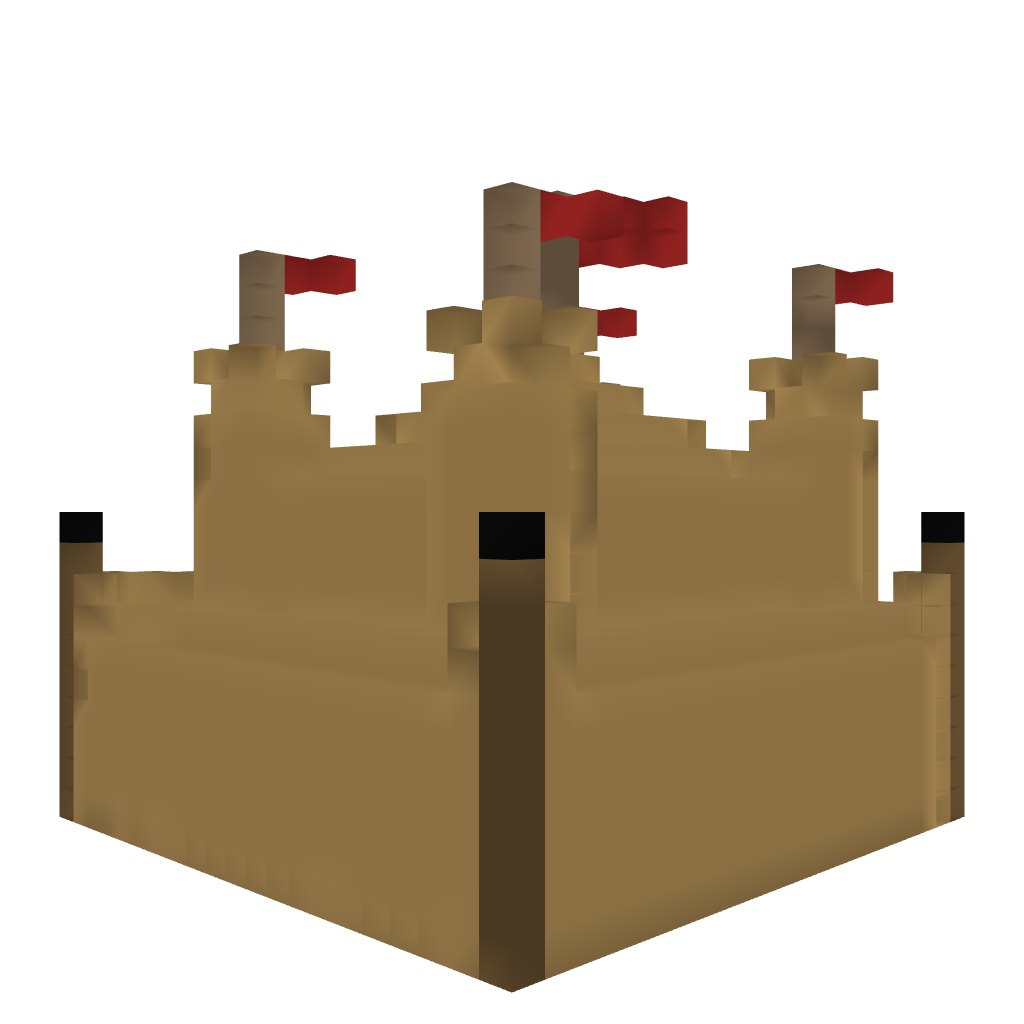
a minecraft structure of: easy castle